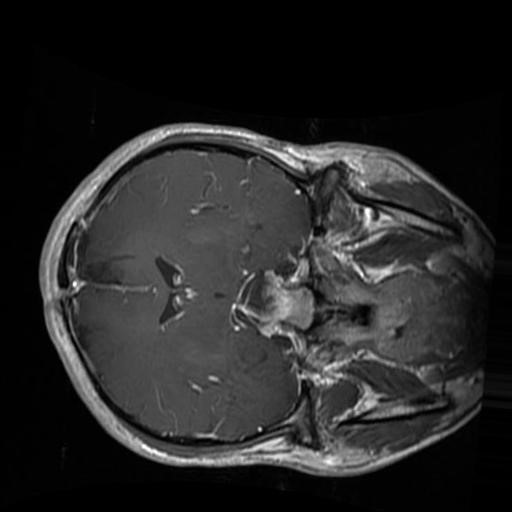
Label: brain_glioma